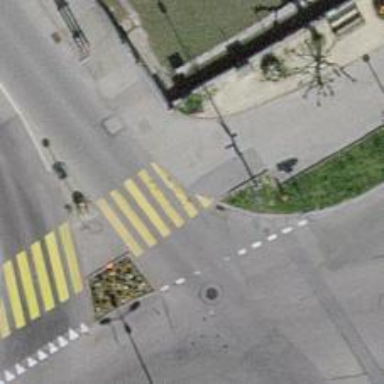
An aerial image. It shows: Asphalt footway with marked crossing.